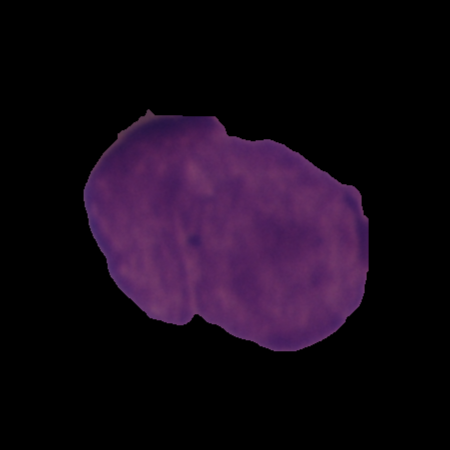
Label: cancer